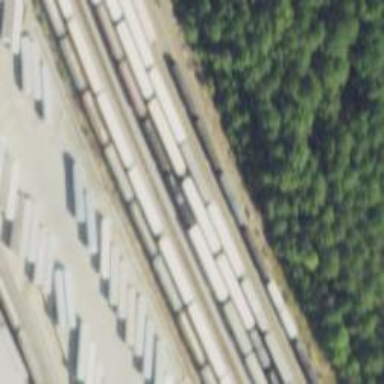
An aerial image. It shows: Railway yard used for manifest purposes.